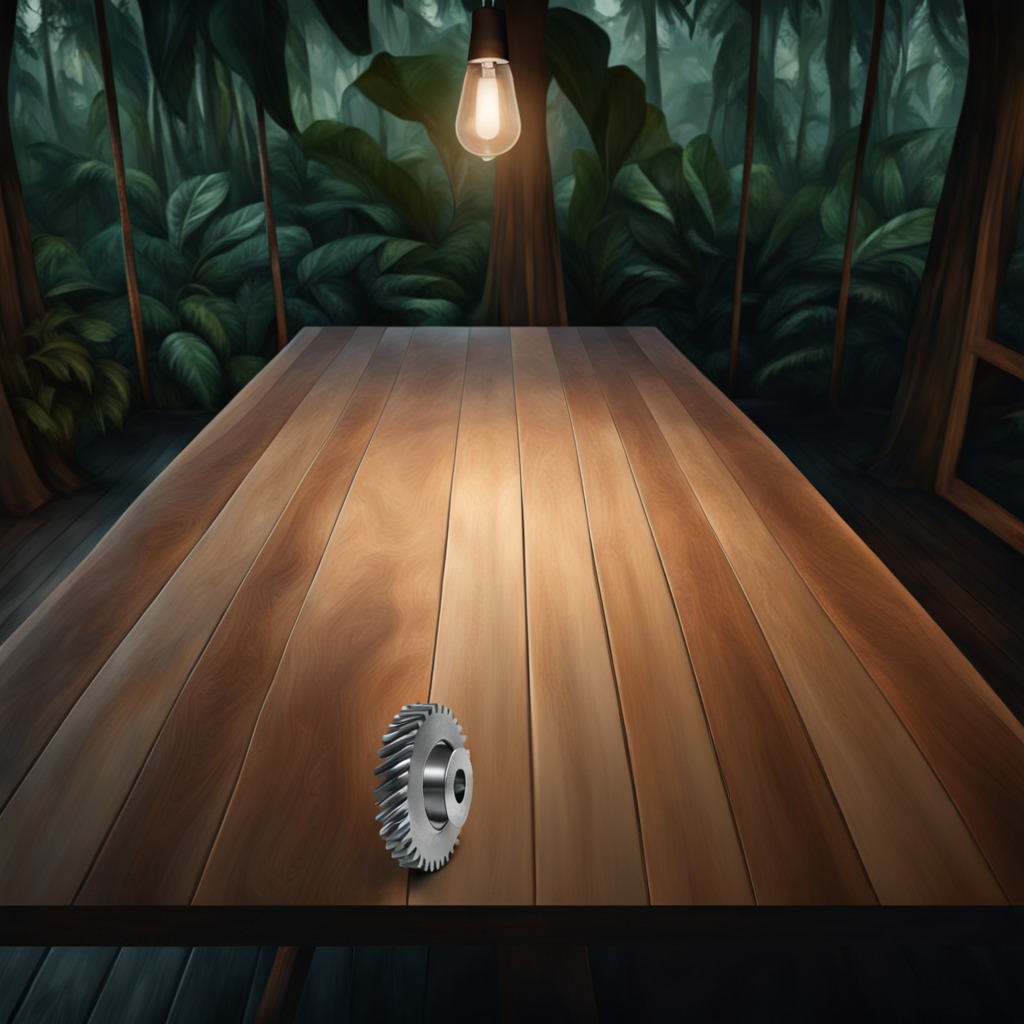
A steel gear with teeth lies on a wooden table inside a jungle field workshop tent at night dim ambient light soft shadows worn but